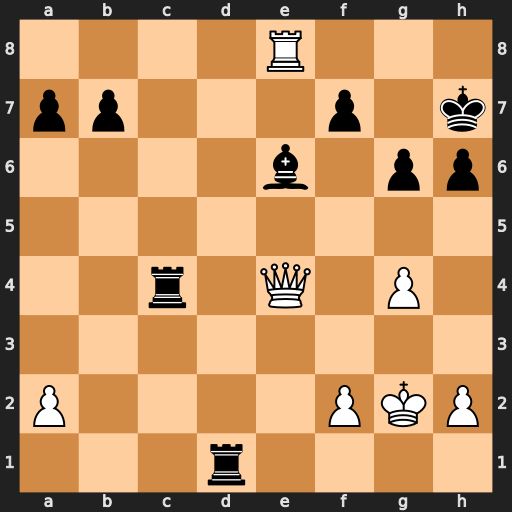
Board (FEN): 4R3/pp3p1k/4b1pp/8/2r1Q1P1/8/P4PKP/3r4
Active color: w
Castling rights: -
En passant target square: -
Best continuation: Qe5 Rxg4+ Kf3